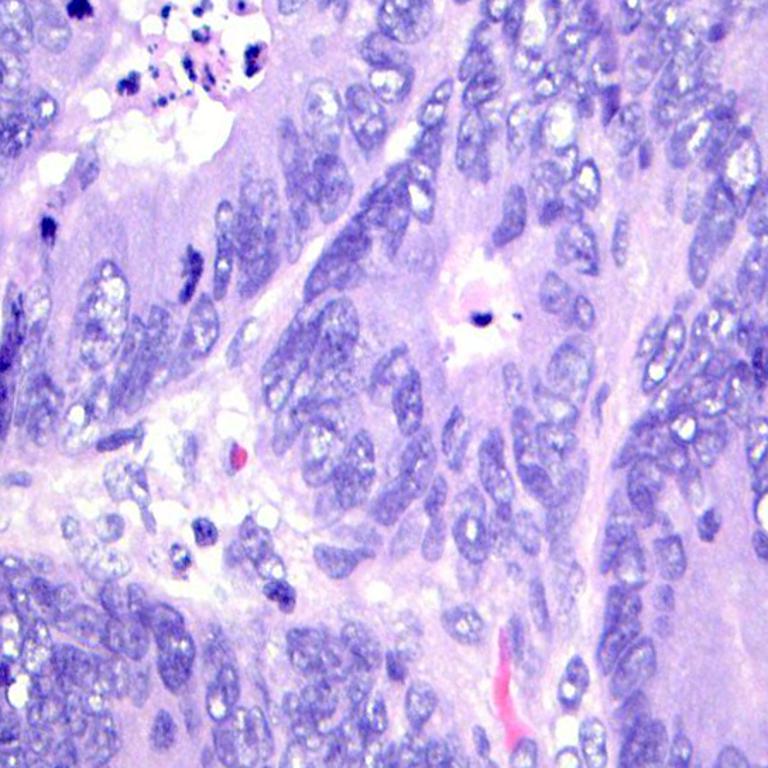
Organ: colon
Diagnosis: adenocarcinomas